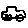
Label: car